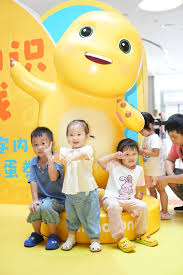
Label: nailong